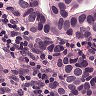
Metastatic tissue present: yes